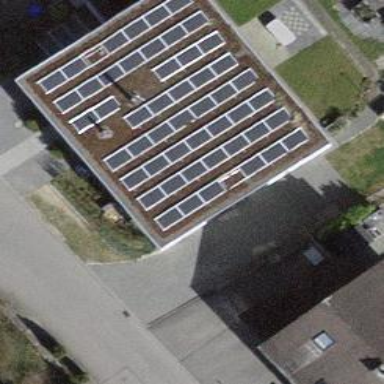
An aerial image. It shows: Solar power generator.